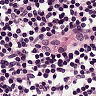
Metastatic tissue present: no